Aerial crown-view tile of a tropical tree (Barro Colorado Island, Panama), acquired 20250124:
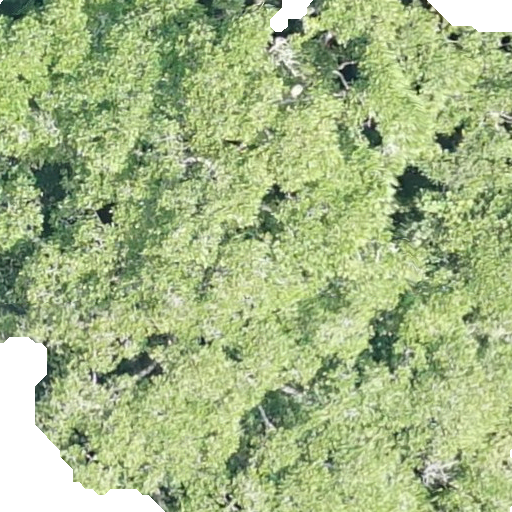
Species: Ficus insipida
GBIF accepted scientific name: Ficus insipida
Crown area: 476.739 m²